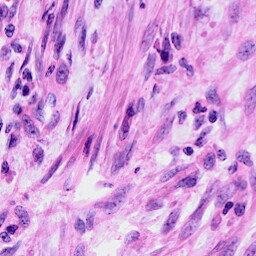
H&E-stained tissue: Cervix